Interaction volume radius: 5 \u00c5
Interaction volume height: 40 \u00c5
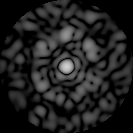
Disorder parameter: 0.7067